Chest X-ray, AP view. Patient: 44 years old, sex F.
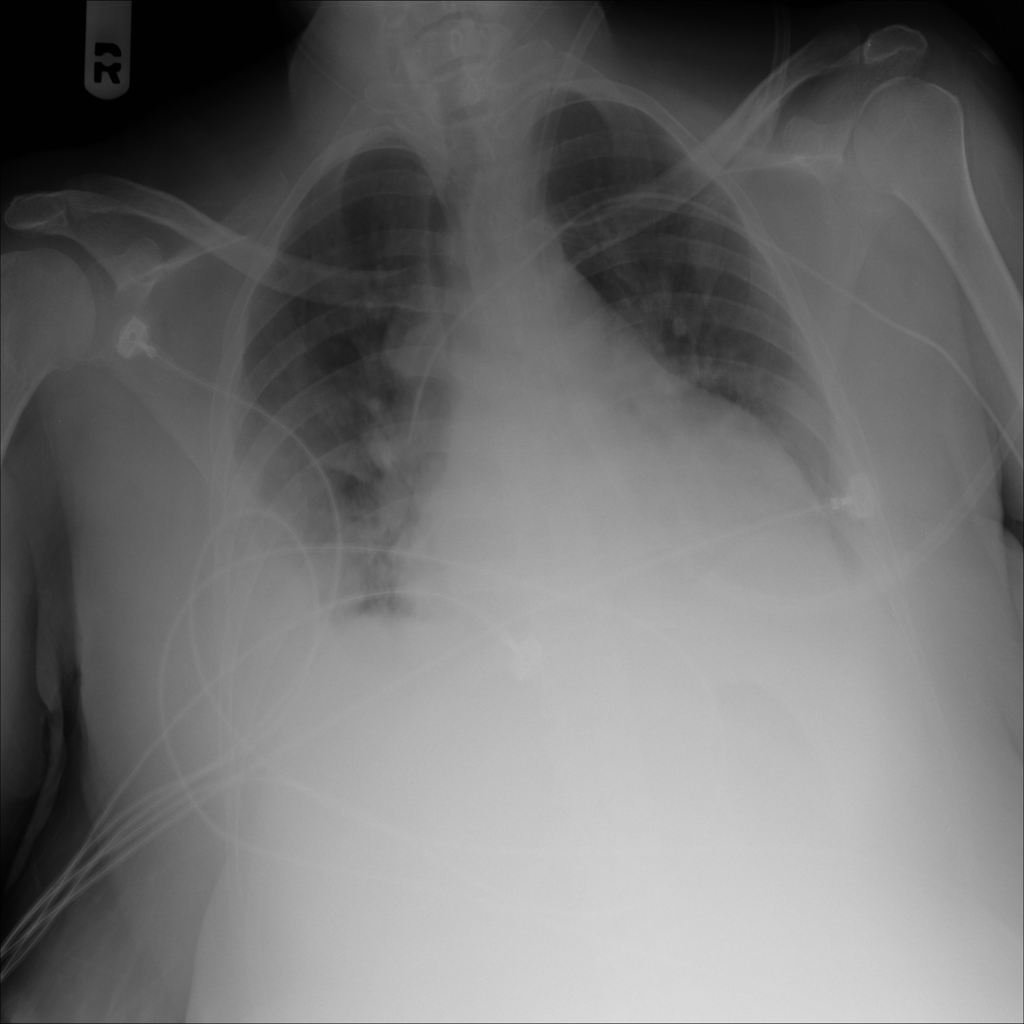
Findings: Cardiomegaly, Effusion